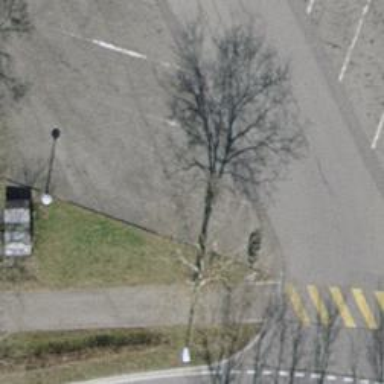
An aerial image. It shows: Bollard.